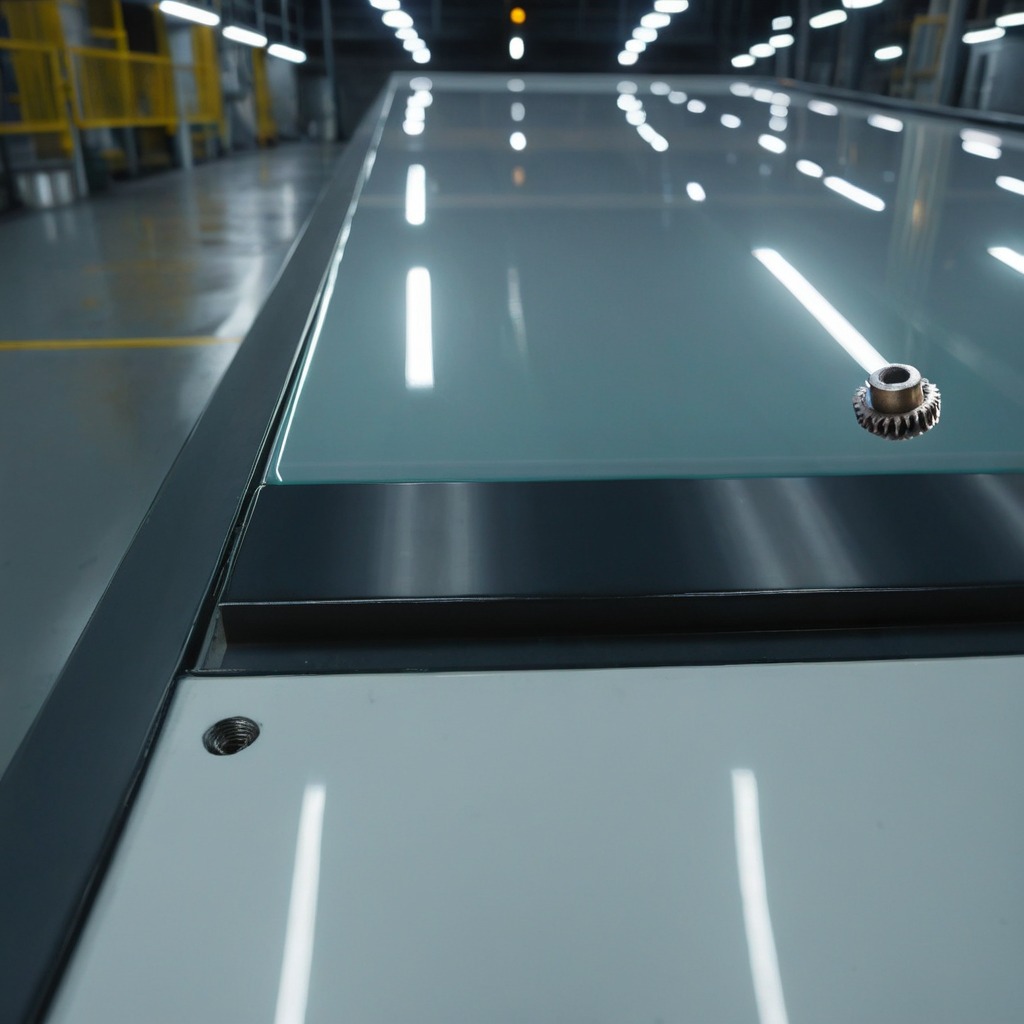
A steel gear with teeth is lying on the table in the ship maintenance bay.